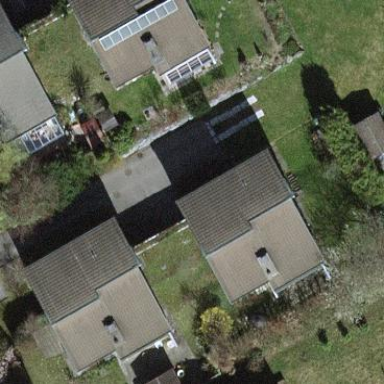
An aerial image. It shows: Detached building.